Question: I can see many memory leaks in the MFP IOS SDK(8.<PHONE>) on every request. I uploaded a simple test project <URL> which implements a simple request. Below is the image where memory leaks are shown.
.
The main issue is when you create some models in the 'completionHandler' where you get the response, it retains those models because i think 'WLResourceRequest' is still holding the 'completionHandler' block reference.
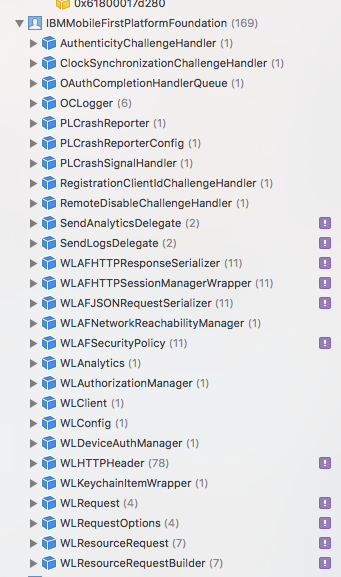
Answer: Memory leak issues for MFP iOS SDK 8.0.x has been worked upon , fixes will be available in upcoming iFix.